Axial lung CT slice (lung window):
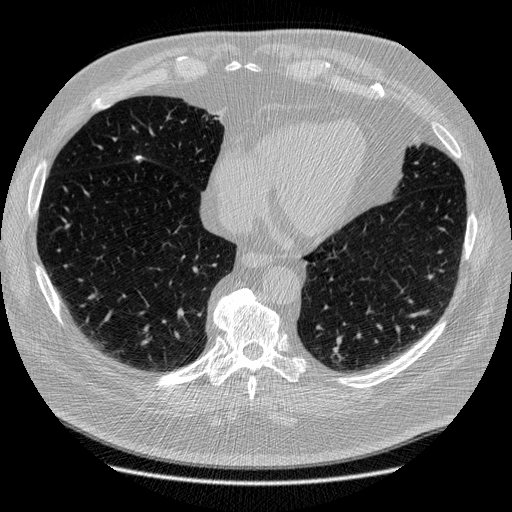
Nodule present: yes
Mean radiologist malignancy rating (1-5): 1